Chest X-ray. View position: AP
Patient age: 40
Patient sex: F
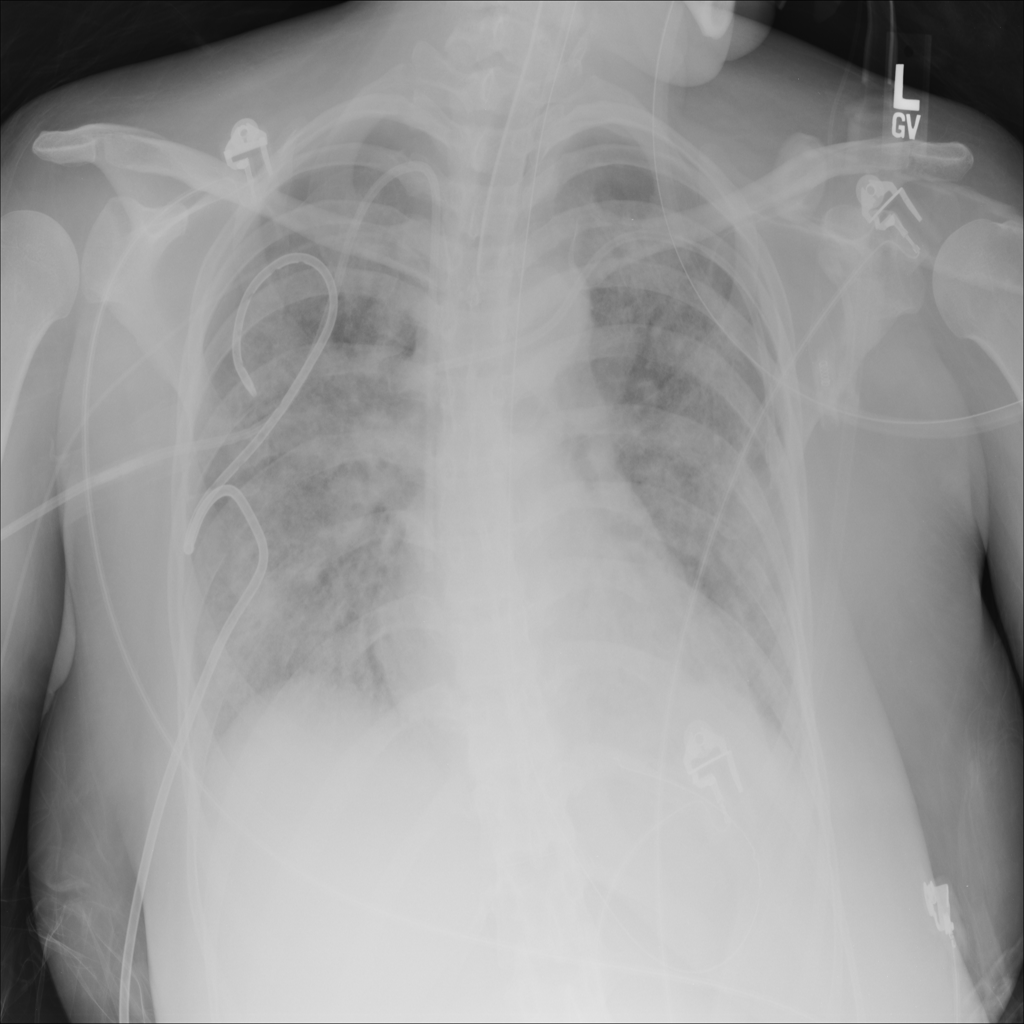
Finding: Pneumothorax